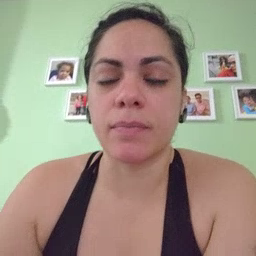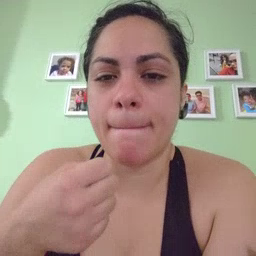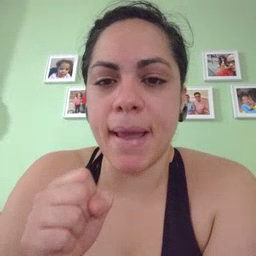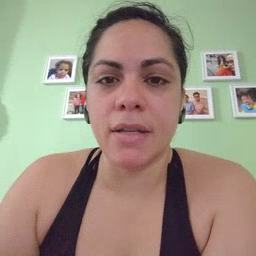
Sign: make